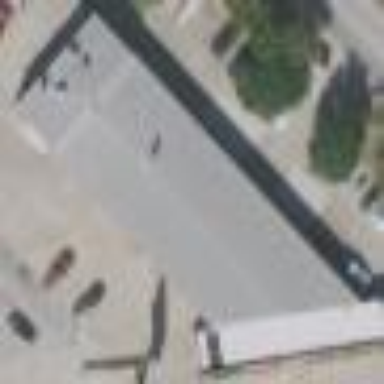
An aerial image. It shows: Building housing car repair shop.